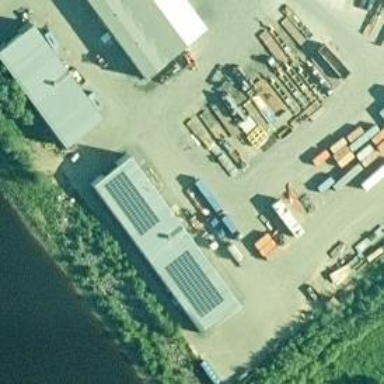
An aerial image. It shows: Warehouse.